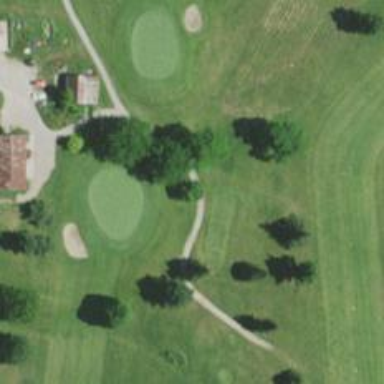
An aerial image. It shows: Pathway for golfing.